Question:
I have these weird yellow symbols next to my eclipse project. It is under every java file, but when I open the file, I see no errors. Also, I see no problems displayed when I go to Window-> Show View ->Problems. What does this mean?
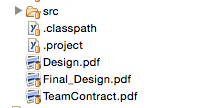
Answer: Because you use inside Eclipse IDE like this:

(Read more about popular version control plug-in: <URL>